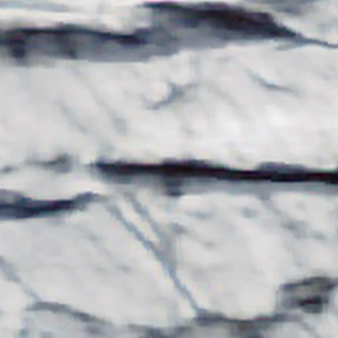
Label: other